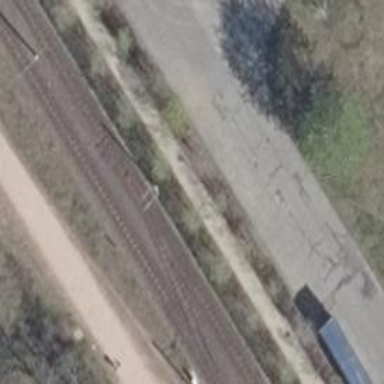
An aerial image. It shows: Railway switch with the turnout on the right side.